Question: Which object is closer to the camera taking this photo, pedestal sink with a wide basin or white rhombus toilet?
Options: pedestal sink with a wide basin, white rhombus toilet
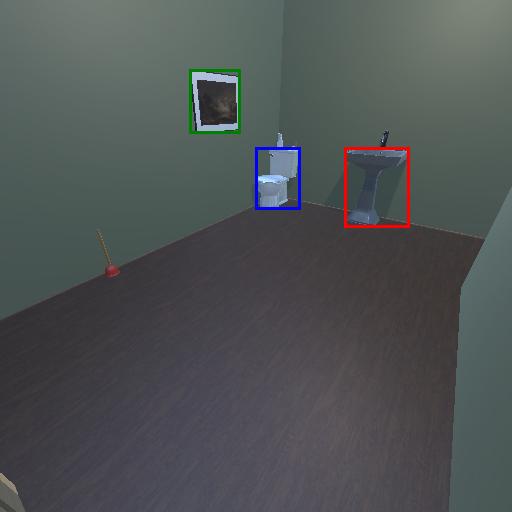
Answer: pedestal sink with a wide basin